Question: I am trying to rotate vector1 (red) so that it aligns with vector2 (blue) in 3D space. However, only rotations around the X and Z axis should be used.

So far, I have solved this using an optimizing algorithm that tries to minimize the angles around the X and Z-Axis between the vectors. This worked in most cases quite well but since I have to compute a lot of those vectors it is too slow.
The code i used for the optimization approach:
'''
vector1 = np.array([0., -1., 0.])
vector2 = np.array([0.2, -0.2, -0.5])
def find_a_c(x, *args):
vector1, vector2 = args[0], args[1]
angle_x, angle_z = x[0], x[1]
# Rotation matrices to rotate around X and Z
Rx = np.array([[1., 0., 0.],
[0., np.cos(angle_x), -np.sin(angle_x)],
[0., np.sin(angle_x), np.cos(angle_x)]])
Rz = np.array([[np.cos(angle_z), -np.sin(angle_z), 0.],
[np.sin(angle_z), np.cos(angle_z), 0.],
[0., 0., 1.]])
vector1 = vector1.dot(Rx).dot(Rz)
# calulate the angle between the vectors around X and Z
angle_x = angle_between_vectors([vector2[1], vector2[2]], [vector1[1], vector1[2]])
angle_z = angle_between_vectors([vector2[0], vector2[1]], [vector1[0], vector1[1]])
return np.abs(angle_x) + np.abs(angle_z)
solution = minimize(fun=find_a_c,
x0=[0., 0.],
args=(vector1, vector2))
angle_x, angle_z = solution.x[0], solution.x[1]
print("Angle around X: {}deg
Angle around Z: {}deg".format(np.rad2deg(angle_x), np.rad2deg(angle_z)))
'''
Prints:
'''
Angle around X: -60.46948402478365deg
Angle around Z: -45.0000003467713deg
'''
Now I'm looking for an analytical approach that solves my problem. E.g. a rotation matrix formed with the two rotation angles (around X and Z) to align vector1 to vector2.
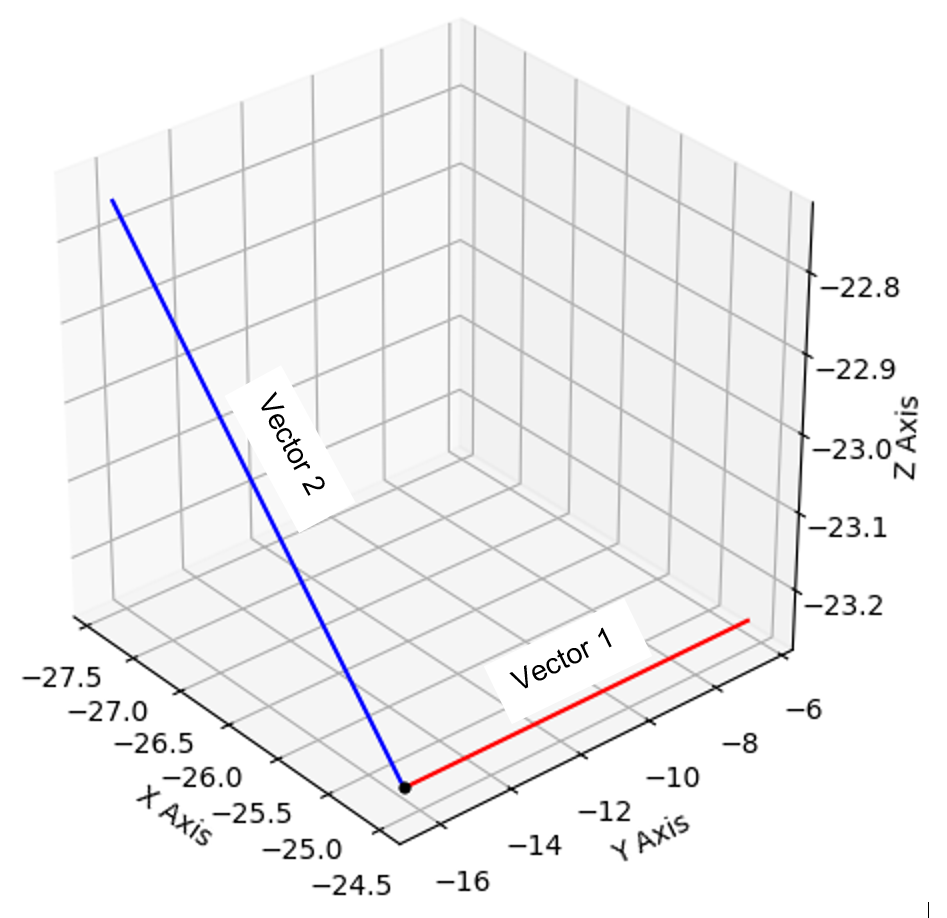
Answer: It's rather mathematical question I am not sure how to write math properly here but you can do following. If you rotate first around X-axis and then around Z-axis your last rotation do not change z projection. If '(a, b, c)' is the starting normed vector and '(x, y, z)' is the end normed vector you can write 'b * sin(f) + c * cos(f) = z' based on rotation matrix around X-axis, where 'f' is rotation angle around X-axis. Then based on <URL>'. Then multiplying it to Z-axis rotation matrix and writing equalities for 'x' and 'y' you can find the values of sin and cos of Z-axis rotation angle.
'''
import numpy as np
vector1 = np.array([0., -1., 0.])
vector2 = np.array([0.2, -0.2, -0.5])
vector2 = vector2 / np.linalg.norm(vector2)
a, b, c = vector1
x, y, z = vector2
def angle(b, c, z):
return np.arccos(z / np.sqrt(b ** 2 + c ** 2)) - np.arctan2(-b, c)
x_angle = angle(b, c, z)
x_after_x_rotation = a
y_after_x_rotation = b * np.cos(x_angle) - c * np.sin(x_angle)
det = np.sqrt(x_after_x_rotation ** 2 + y_after_x_rotation ** 2)
sin = x_after_x_rotation * y - y_after_x_rotation * x
cos = y_after_x_rotation * y + x_after_x_rotation * x
sin /= det
cos /= det
z_angle = np.arctan2(sin, cos)
print(np.rad2deg(x_angle), np.rad2deg(z_angle))
# 60.50379150343357 45.0
'''